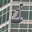
Label: 6